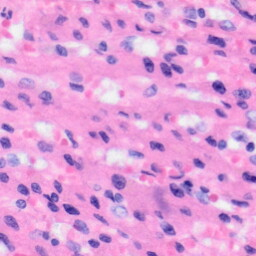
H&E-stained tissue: Liver